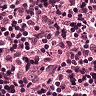
Metastatic tissue present: no